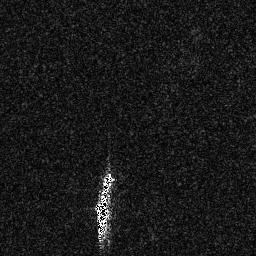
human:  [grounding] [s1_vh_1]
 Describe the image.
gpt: In the satellite image, there is  <ref>1 medium ship </ref> <box>[[36, 67, 44, 95, 0]]</box> located at bottom.